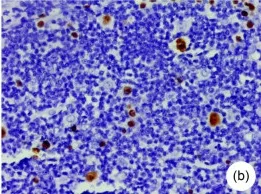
EBER staining by in situ hybridization (100x).
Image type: pathology (fish)